Question: I try to perform a grouping based on rows based on a string and a eventtime. The identical strings must be grouped with eventtime occurrances within period of 30 minutes. If there are more then 30 minutes between eventtimes, there is a new groupset.
So far I found the following attempt (by many similiar, but this is simpliest). With the comments below, i also note that i missunderstood what it does. It does a 30 minutes rounding, which won't fill my need. Perhaps "grouping based on 'within daterange'" is more accurace?.
'''
SELECT min(eventtime) as mintime,
max(eventtime) as maxtime,
[stringfield],
count([stringfield]) as qty
FROM Searches
GROUP BY datediff(mi, '<PHONE>', eventtime) / 30,
[stringfield]
ORDER BY min(eventtime)
'''
Resulting in this table

See the red and blue arrows. Those two lines should be aggregated. Red arrows says 'identical strings'. The blue arrow says that 'the maxtime are within 30 min range'.
I have also tried 31 minutes without success, in case of >= issue. Can someone see by this T-SQL why it go wrong? And how I can fix it?
[Edit]
The expected output is the two rows with arrows grouped. Which means i expect five rows in the output. The 5th row should not exist (aggregated into first). Which results in Qty 3 in the first row, the maxtime will be '2013-06-01 08:55'.
'''
2013-06-01 08:00 | 2013-06-01 08:55 | 0x2BBF4........26BD38 | 3
'''
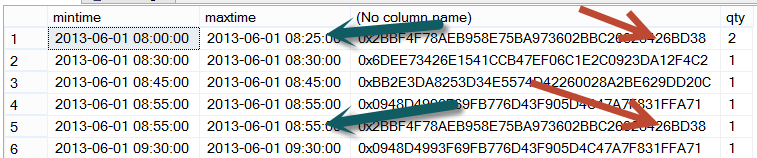
Answer: In the 2012 version of SQL-Server, you can use the analytic 'LAG()' and 'LEAD()' functions for this:
'''
; WITH cte AS
( SELECT
stringfield
, eventtime
, rn = ROW_NUMBER() OVER ( PARTITION BY stringfield
ORDER BY eventtime )
, leadtime = LEAD(eventtime) OVER ( PARTITION BY stringfield
ORDER BY eventtime )
, firsttime= MIN(eventtime) OVER ( PARTITION BY stringfield )
, diff = CASE WHEN DATEADD(minute, 30, eventtime)
>= LEAD(eventtime)
OVER ( PARTITION BY stringfield
ORDER BY eventtime )
THEN 0 ELSE 1
END
FROM
Searches
)
SELECT
stringfield
, mintime = COALESCE(LAG(leadtime) OVER ( PARTITION BY stringfield
ORDER BY eventtime )
,firsttime)
, maxtime = eventtime
, qty = rn - COALESCE(LAG(rn) OVER ( PARTITION BY stringfield
ORDER BY eventtime )
,0)
FROM
cte
WHERE
diff = 1
ORDER BY
stringfield,
maxtime ;
'''
Tested at <URL>.